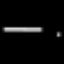
Label: line